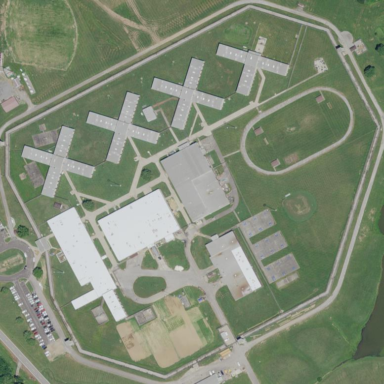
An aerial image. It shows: Prison surrounded by barbed wire fence.